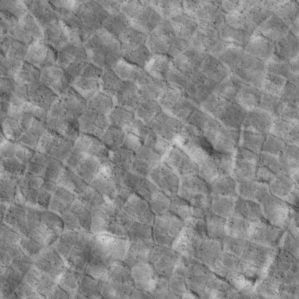
Label: non_frost